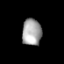
Tissue: prostate
Cell type: Epithelial cells
Senescence score: 0.3465
Nuclear area (px): 504
Mean DAPI intensity: 164.976